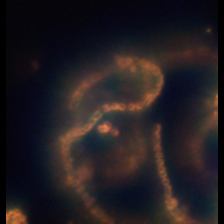
Taxon: Chaetoceros
Group: Diatoms